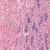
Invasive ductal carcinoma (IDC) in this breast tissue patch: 1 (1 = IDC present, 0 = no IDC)